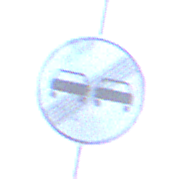
Verkehrszeichen: EndeUeberholverbot
Umgebung: Outdoor, Urban
Tageszeit: Dawn
Wetter: Clear
Licht: Natural
Jahreszeit: NotSpecified
Kontrast: LowContrast